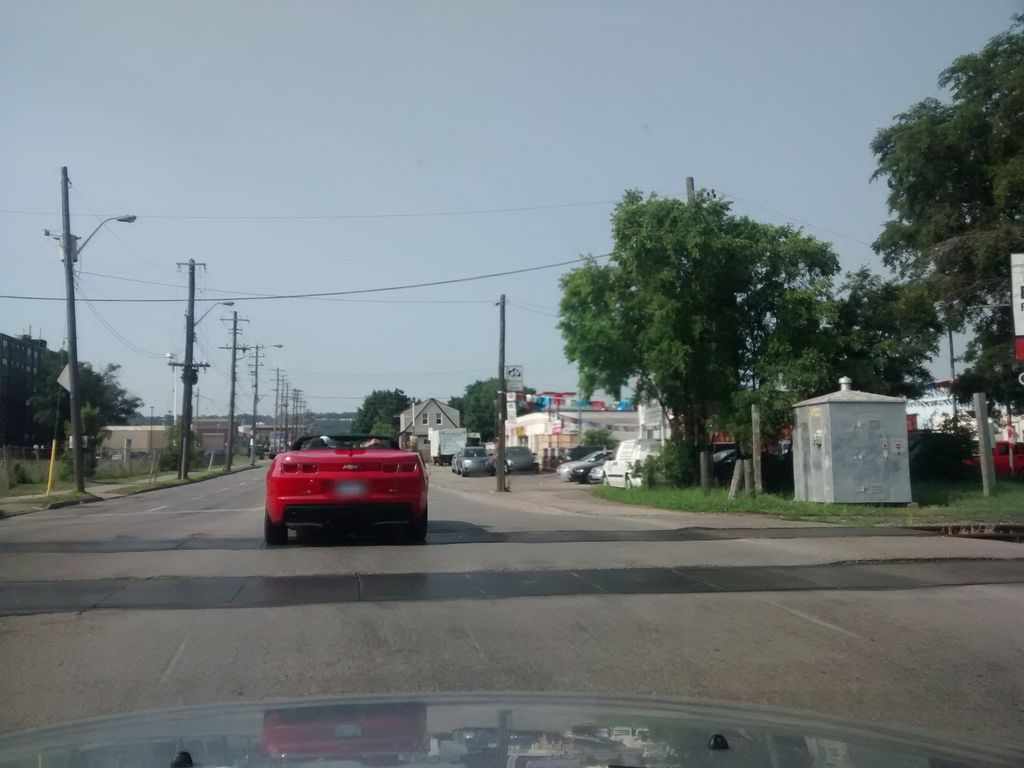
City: hamilton